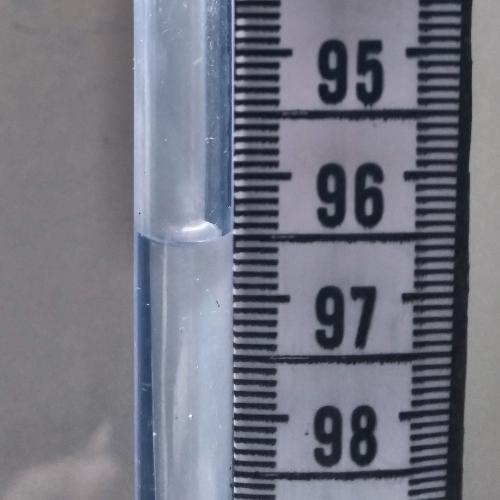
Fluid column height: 96.5 cm